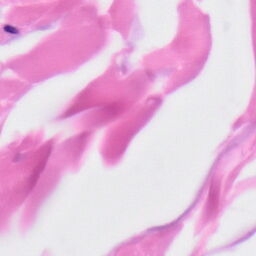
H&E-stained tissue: Skin